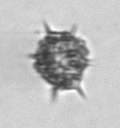
Label: Dictyocha